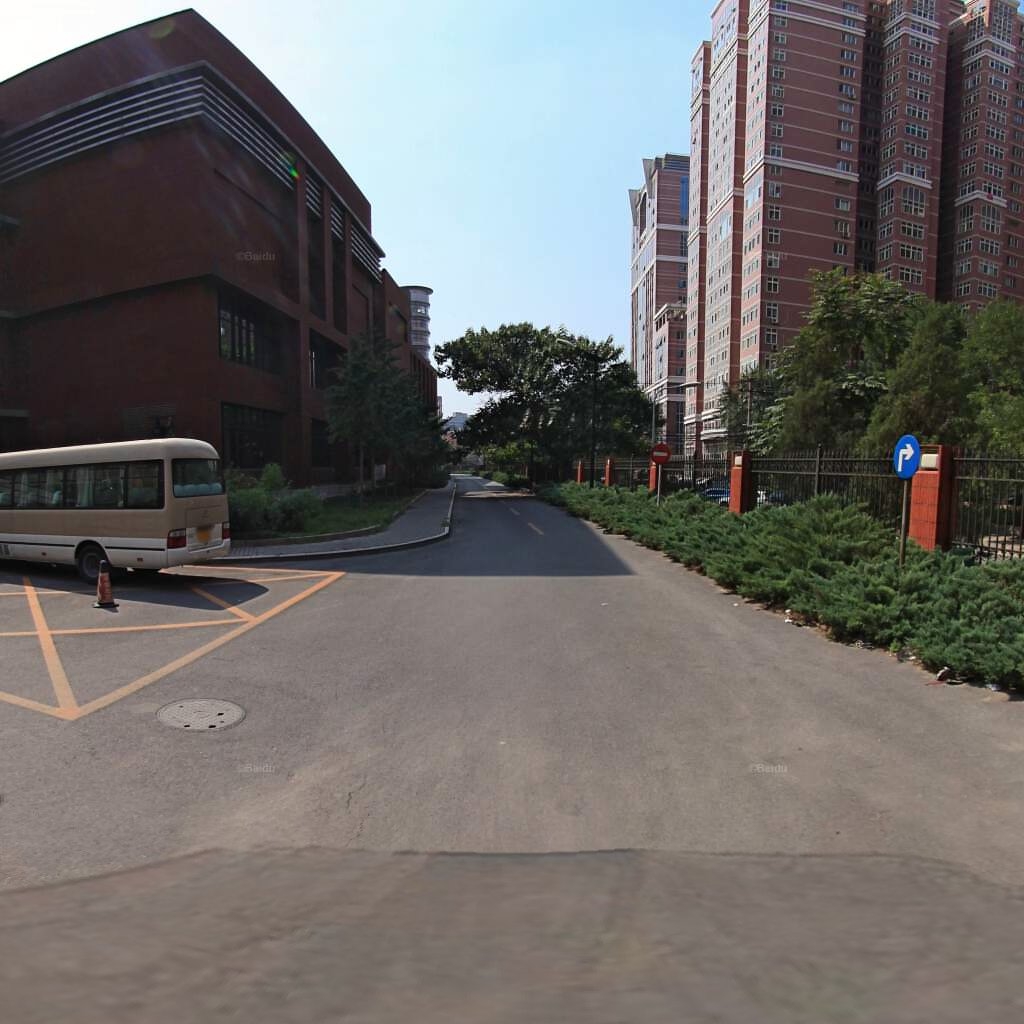
Region: Haidian
Road damage annotations: longitudinal crack, manhole cover